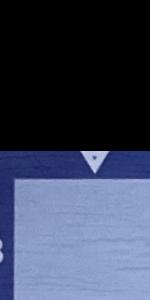
Label: Empty